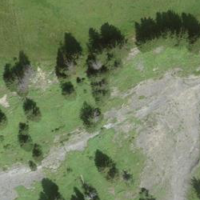
EUNIS habitat code: 26
Species observed at this site:
Arnica montana